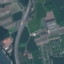
Land use / land cover: Highway